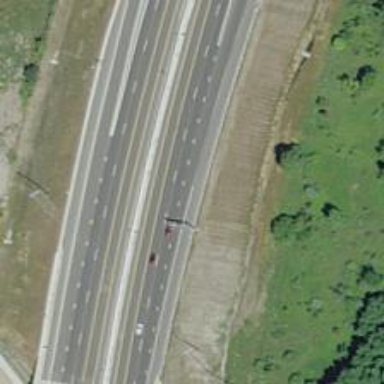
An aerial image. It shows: Motorway junction.